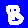
Digit: 8